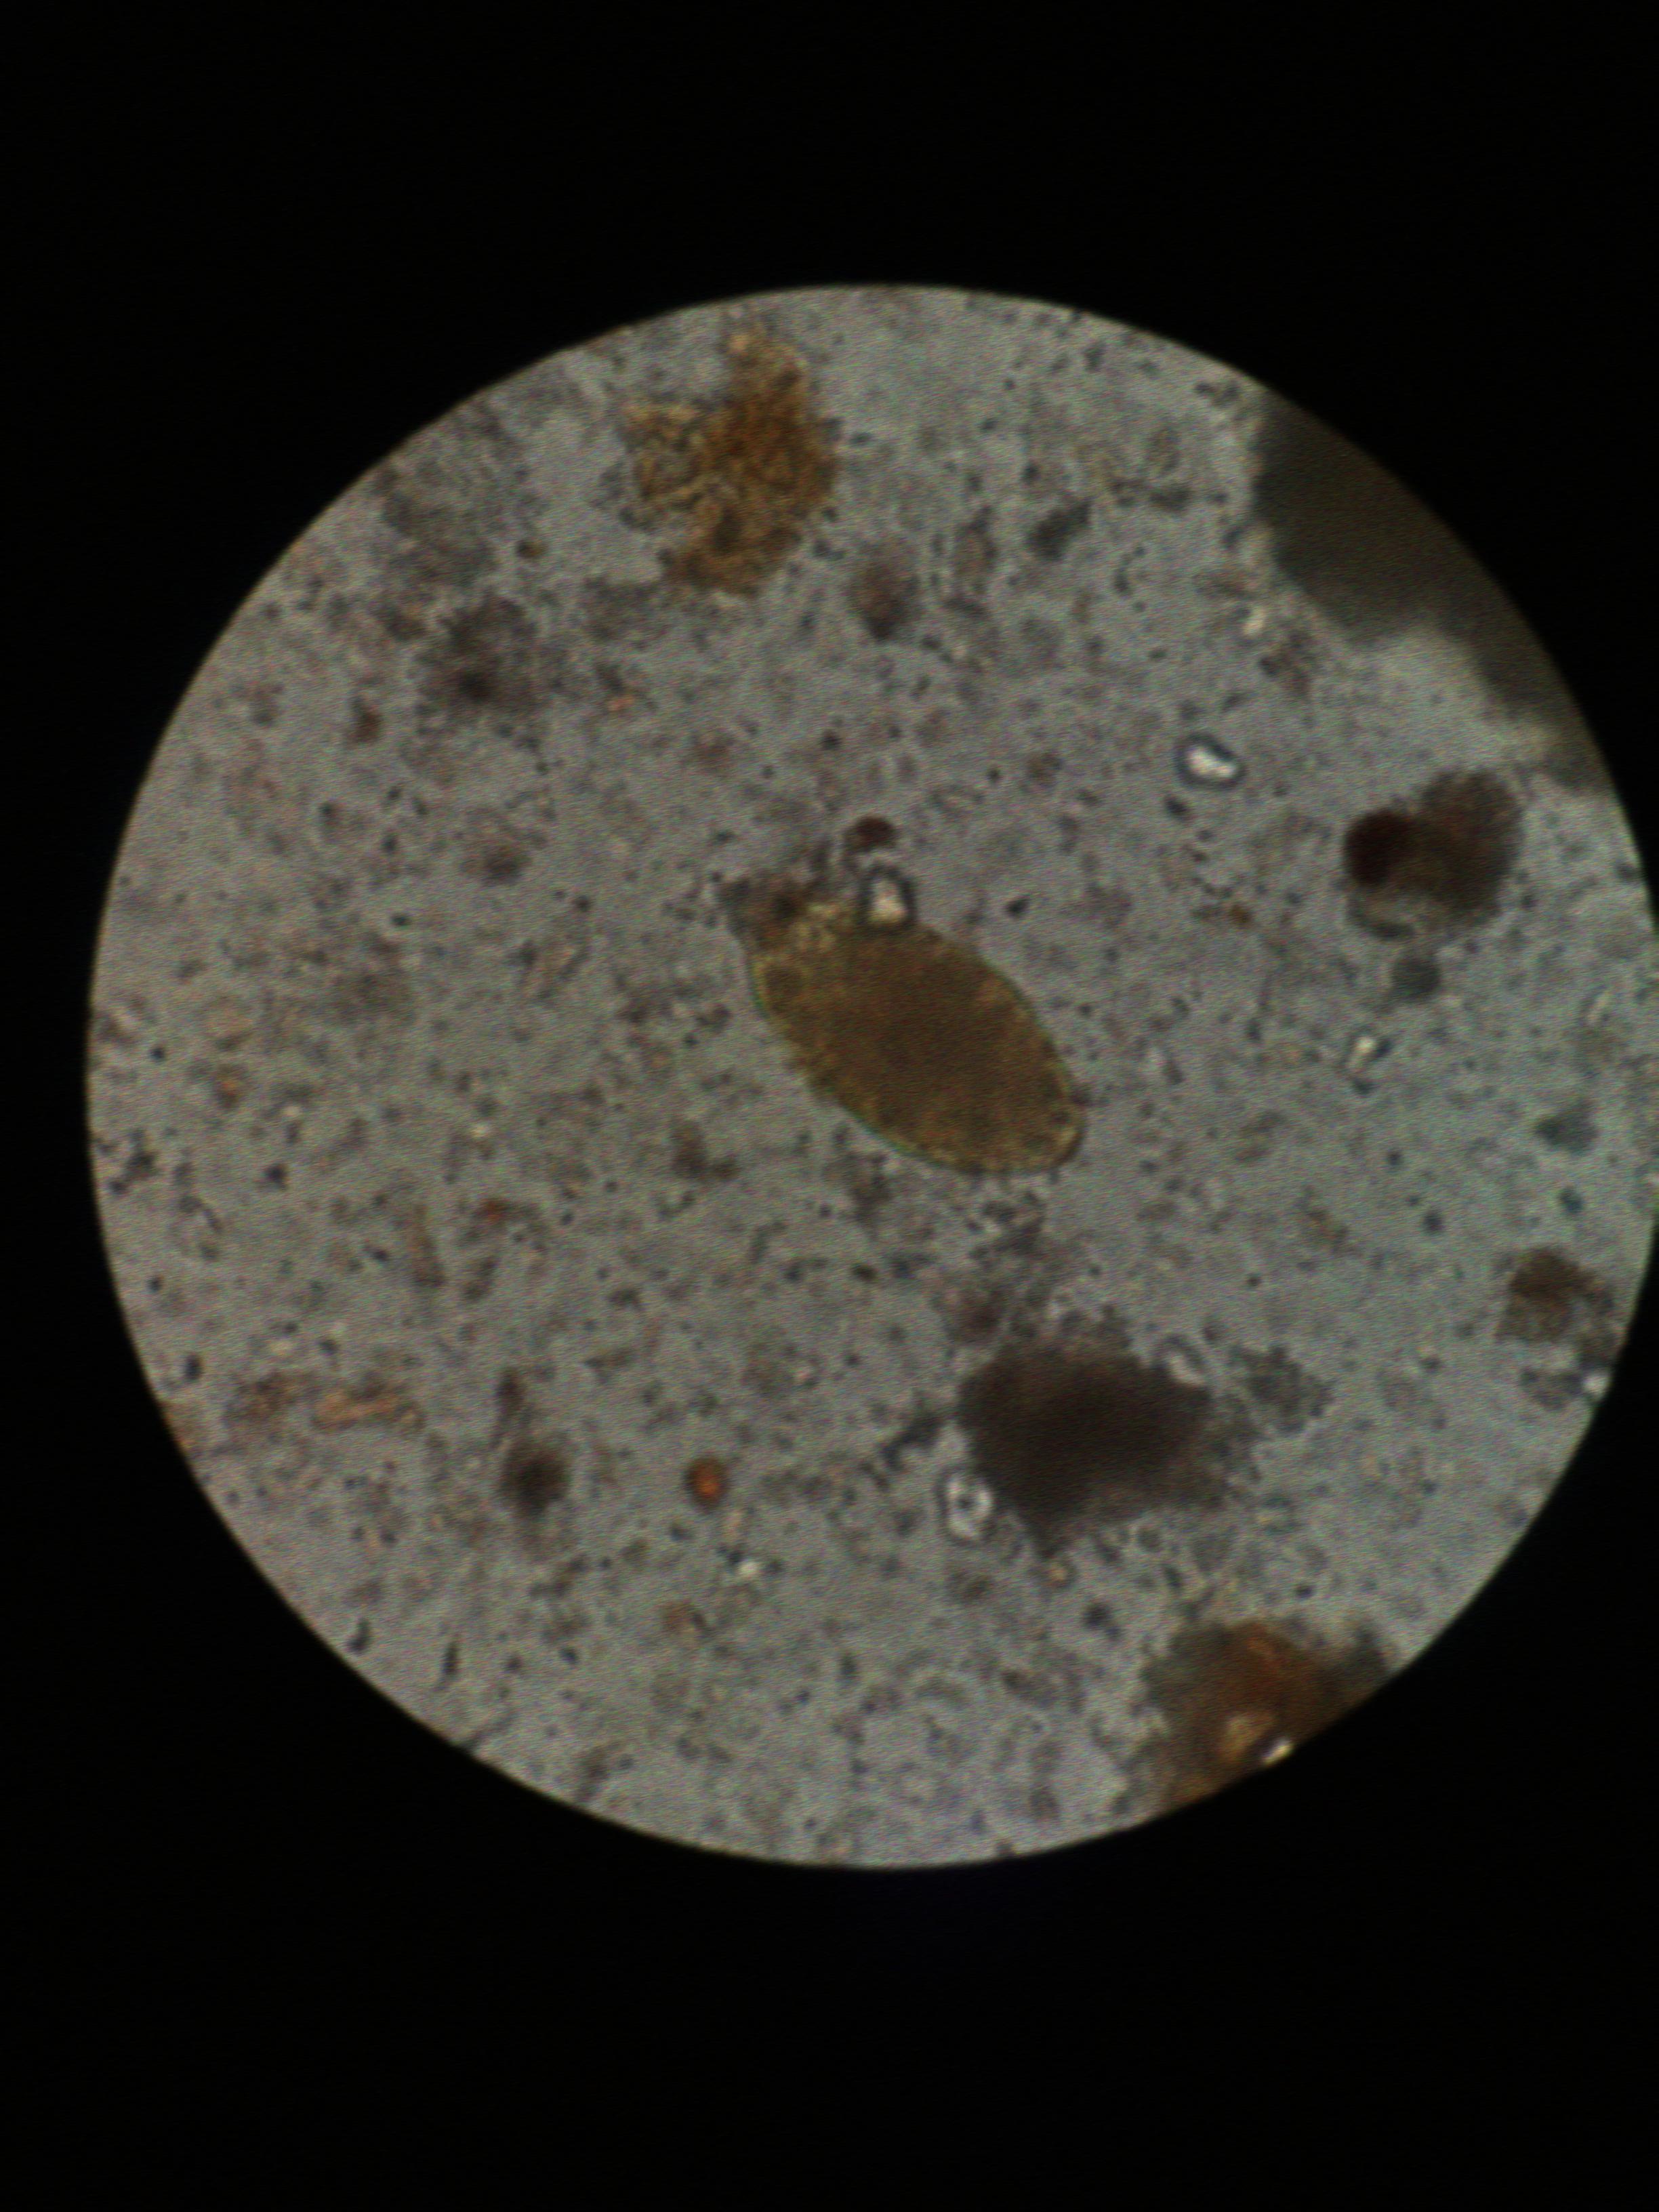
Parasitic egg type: Fasciolopsis buski